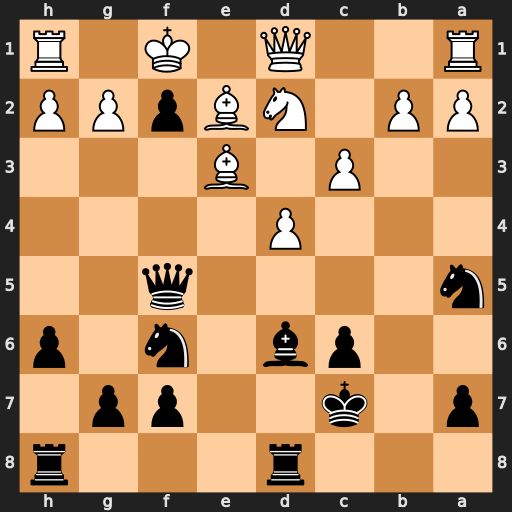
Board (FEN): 3r3r/p1k2pp1/2pb1n1p/n4q2/3P4/2P1B3/PP1NBpPP/R2Q1K1R
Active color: b
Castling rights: -
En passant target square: -
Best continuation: Nd5 Bxf2 Ne3+